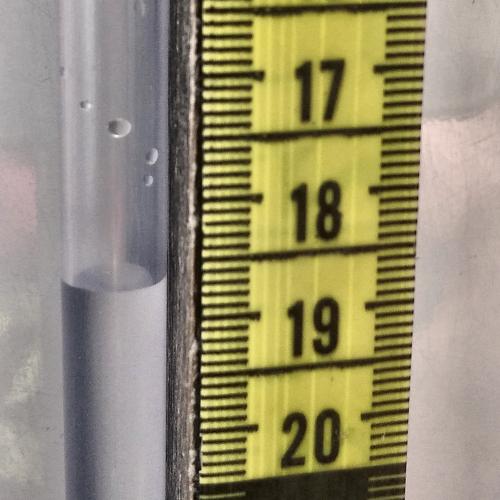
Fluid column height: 18.6 cm